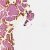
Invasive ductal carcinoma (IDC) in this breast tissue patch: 0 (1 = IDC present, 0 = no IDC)